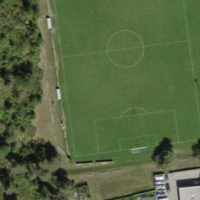
EUNIS habitat code: 52
Species observed at this site:
Prunus padus